Question: Using Twitter's Bootstrap, I have a form with an input field and a prepended icon:
'''
<div class="input-prepend">
<label for="some_name">What's your ...</label>
<span class="add-on"><i class="icon-road"></i></span>
<input type="text" class="span2" name="some[name]" id="some_name"/>
</div>
'''
And this is the result:

I haven't changed Bootstrap's CSS as of yet. The examples show no such space between icon and input field. How do I get rid of it?
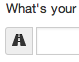
Answer: Found it out myself: Don't break lines between icon markup and 'input':
'''
<div class="input-prepend">
<label for="some_name">What's your ...</label>
<span class="add-on"><i class="icon-road"></i></span><input type="text" class="span2" name="some[name]" id="some_name"/>
</div>
'''
As Twitter themselves explain it <URL>:
> When using beside strings of text, as in buttons or nav links, be sure to leave a space after the tag for proper spacing.
That was my clue.